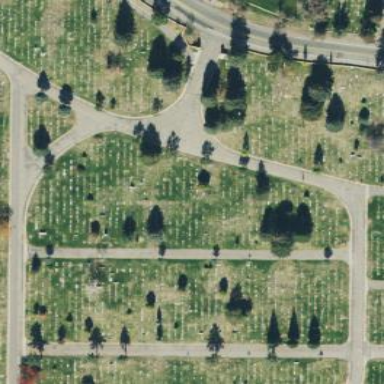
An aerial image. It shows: Sector within cemetery.